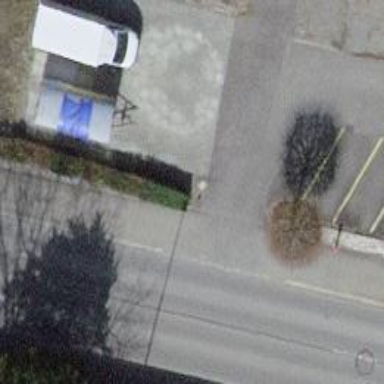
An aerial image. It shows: Asphalt sidewalk.